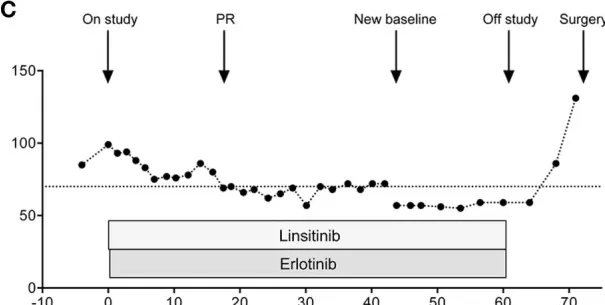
Objective response of chordoma to linsitinib and erlotinib.
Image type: pathology (immunostaining)